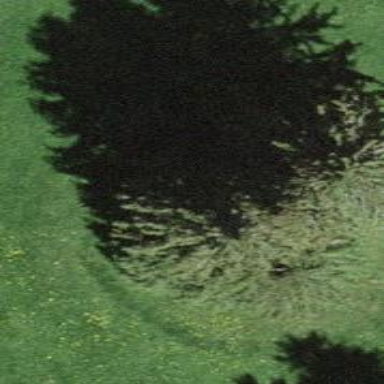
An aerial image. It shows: Beautiful tree in nature.